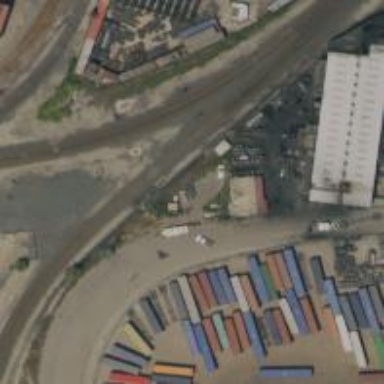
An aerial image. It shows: Junction on the railway.